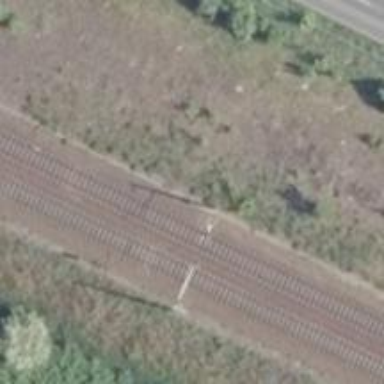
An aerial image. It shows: Milestone along the railway with catenary mast.